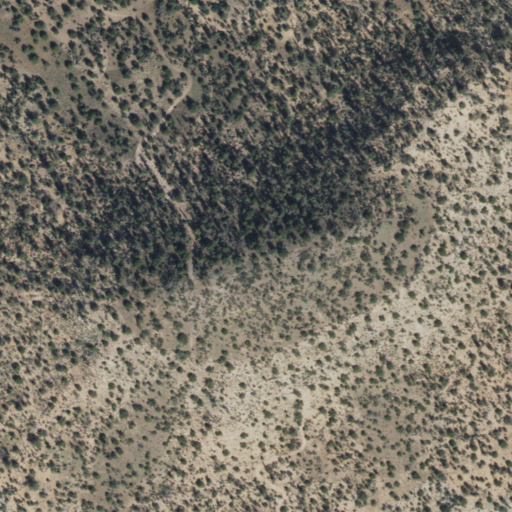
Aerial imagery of mountain in Arizona named Russell Hill containing only shrub